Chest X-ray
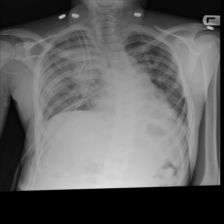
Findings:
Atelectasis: negative
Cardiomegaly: negative
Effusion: negative
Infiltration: negative
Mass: negative
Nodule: negative
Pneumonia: negative
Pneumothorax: negative
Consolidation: negative
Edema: negative
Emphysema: negative
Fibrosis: negative
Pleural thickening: negative
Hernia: negative